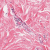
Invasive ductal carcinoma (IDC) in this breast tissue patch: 0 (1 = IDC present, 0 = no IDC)